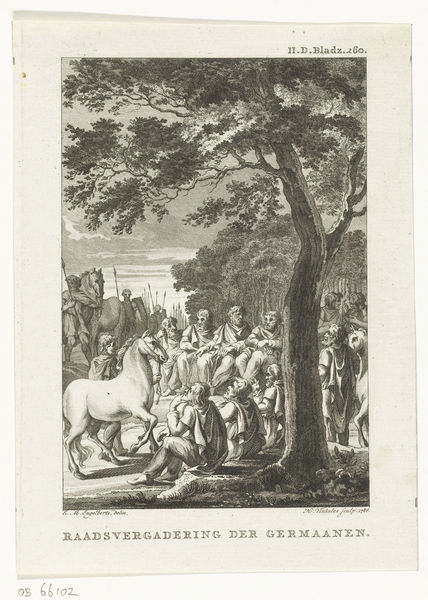
Titel: Raadsvergadering bij de Bataven
Künstler: Harmanus Vinkeles
Standort: Amsterdam
Institution: Rijksmuseum
Schlagwörter: baum, menschen, pferd, soldaten